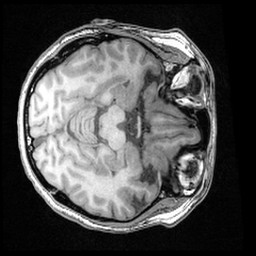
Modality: T1w
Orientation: axial
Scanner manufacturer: ge
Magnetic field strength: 3 T
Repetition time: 0.008368 s
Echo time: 0.00326 s